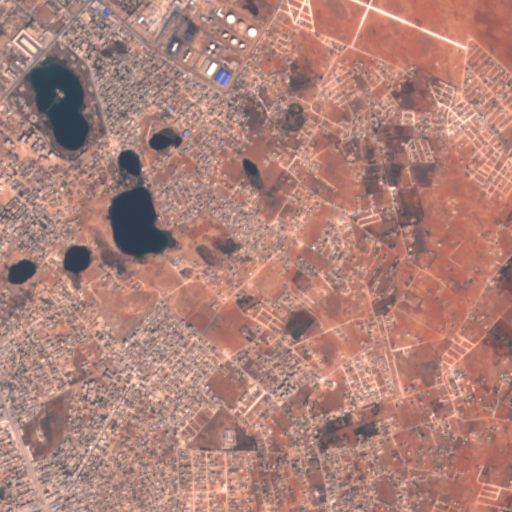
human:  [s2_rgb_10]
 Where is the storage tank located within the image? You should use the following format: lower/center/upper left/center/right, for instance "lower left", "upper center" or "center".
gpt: The storage tank is located in the upper center of the image.
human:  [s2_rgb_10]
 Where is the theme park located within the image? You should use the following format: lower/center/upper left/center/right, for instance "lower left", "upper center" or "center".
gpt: The theme park is located in the upper left of the image.
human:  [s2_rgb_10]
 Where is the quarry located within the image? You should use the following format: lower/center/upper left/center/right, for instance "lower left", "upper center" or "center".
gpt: There is no quarry in the image.